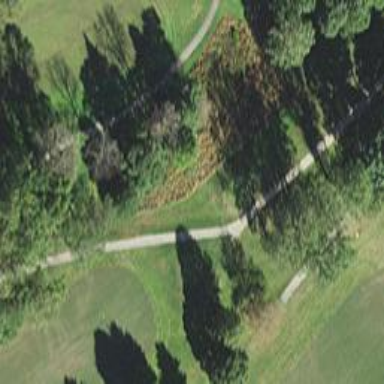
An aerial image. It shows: Well-maintained grade1 path designed for golf carts.